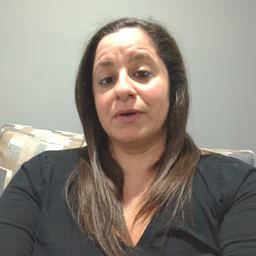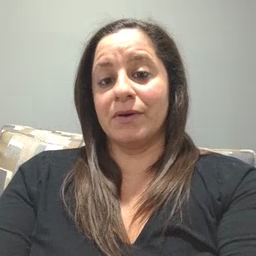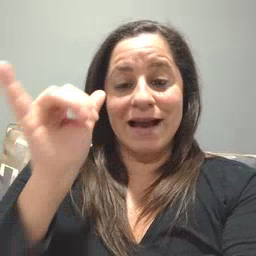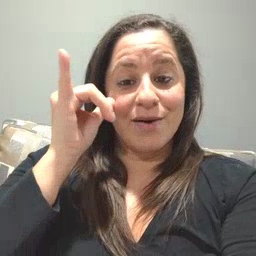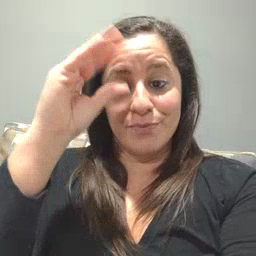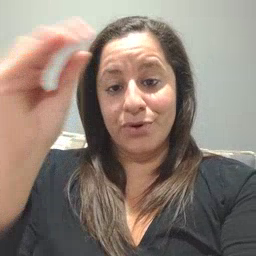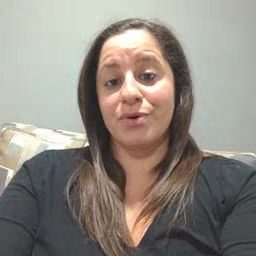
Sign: cowboy